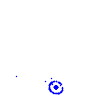
Particle: pion